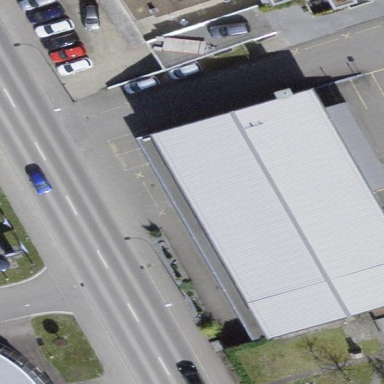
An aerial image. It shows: Industrial building.